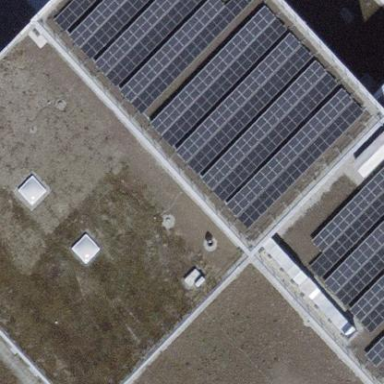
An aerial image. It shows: Solar power generator.